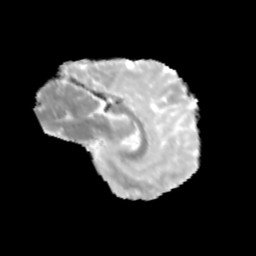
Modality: MD
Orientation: sagittal
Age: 9
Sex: male
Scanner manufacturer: siemens
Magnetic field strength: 3 T
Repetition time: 3.8 s
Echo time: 0.07 s